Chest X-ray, PA view. Patient: 63 years old, sex M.
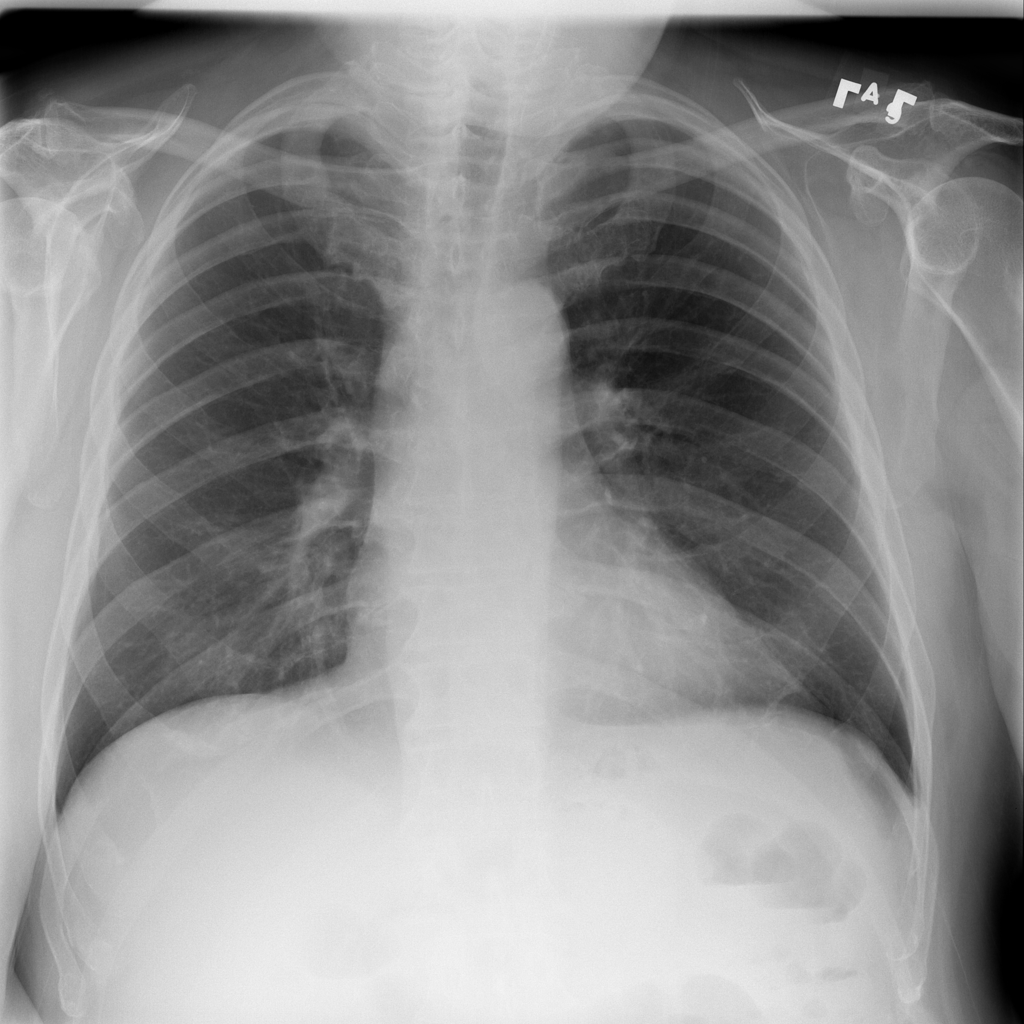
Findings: No Finding